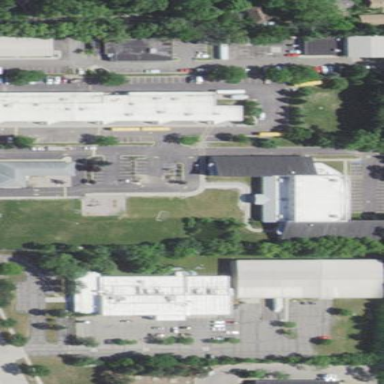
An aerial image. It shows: School.